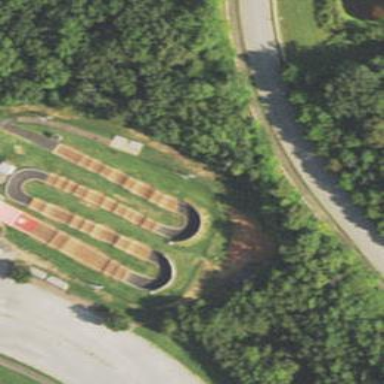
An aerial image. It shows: Track for cycling surrounded by chain link fence.